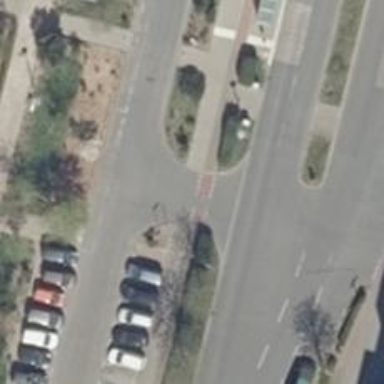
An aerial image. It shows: Unmarked crossing on the road.